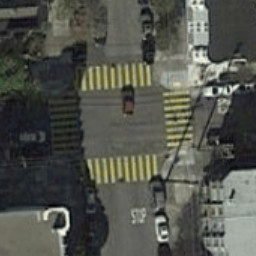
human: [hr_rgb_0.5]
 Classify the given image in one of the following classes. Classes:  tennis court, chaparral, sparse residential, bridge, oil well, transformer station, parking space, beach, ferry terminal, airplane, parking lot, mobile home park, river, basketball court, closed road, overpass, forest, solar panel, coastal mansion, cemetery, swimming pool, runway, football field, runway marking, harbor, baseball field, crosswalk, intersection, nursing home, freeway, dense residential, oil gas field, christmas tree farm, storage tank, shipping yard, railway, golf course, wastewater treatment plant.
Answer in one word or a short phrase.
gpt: crosswalk